Field crop: tomato
Growth stage: 1
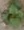
Species: solanum